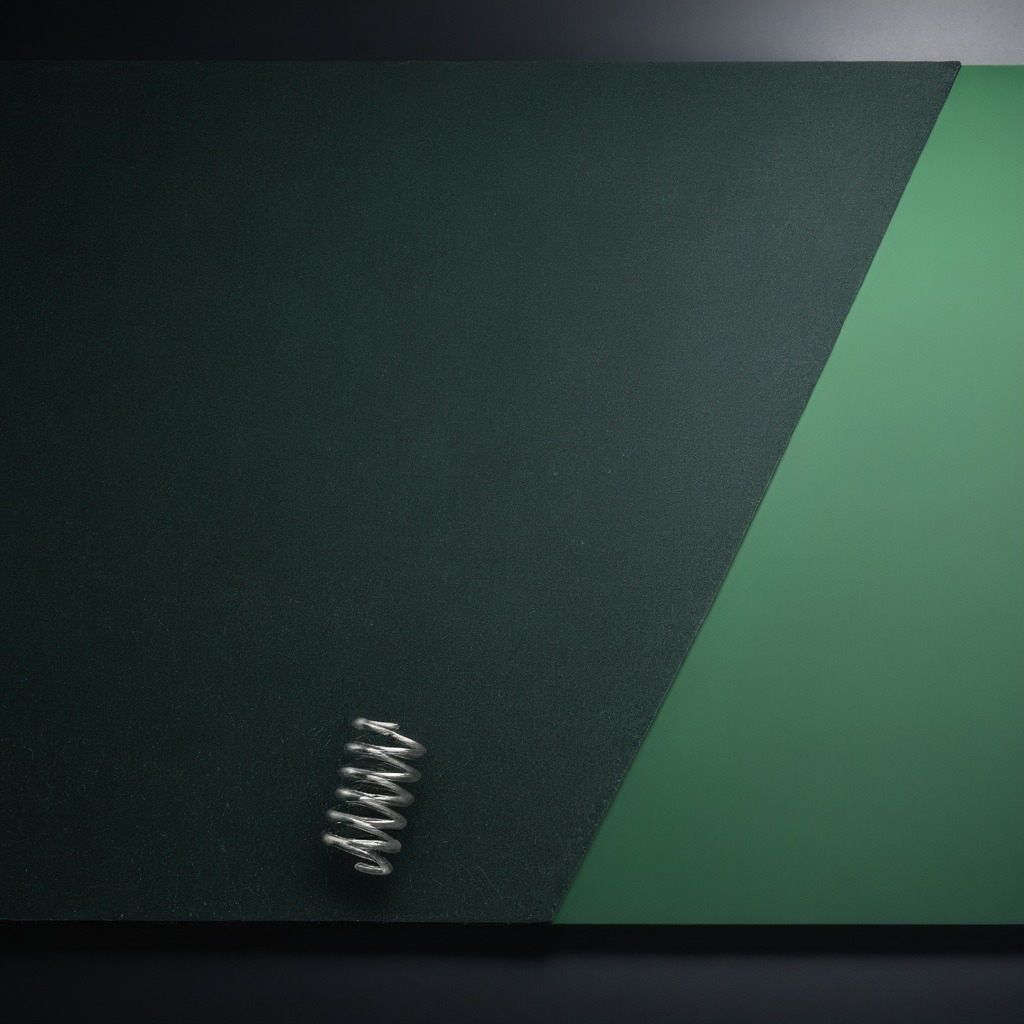
A coiled metal spring is lying on the clean granite tabletop covered with a green rubber mat inside a workshop at night dim ambient light soft shadows worn but beneath the mat